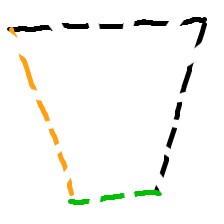
Shape: trapezoid